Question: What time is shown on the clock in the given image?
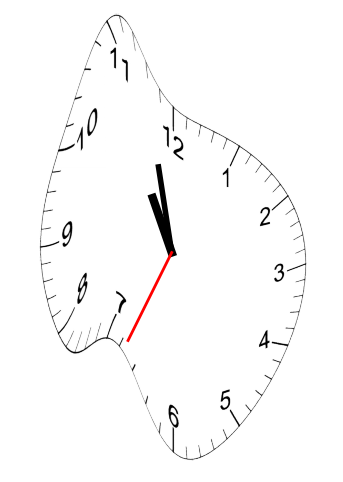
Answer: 10:57:34